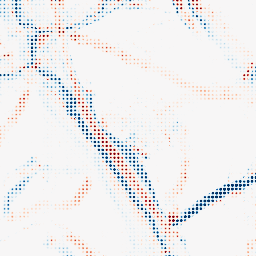
Category: morphological
Decomposition family: morphological_diamond
Decomposition parameters: operation: average
radius: 10
Upsampling method: sinc_blackman
Upsampling parameters: scale: 8
kernel_size: 4
Upsampling scale: 8